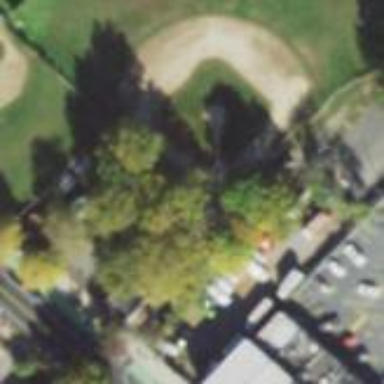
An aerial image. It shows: Baseball pitch for leisure land activities.